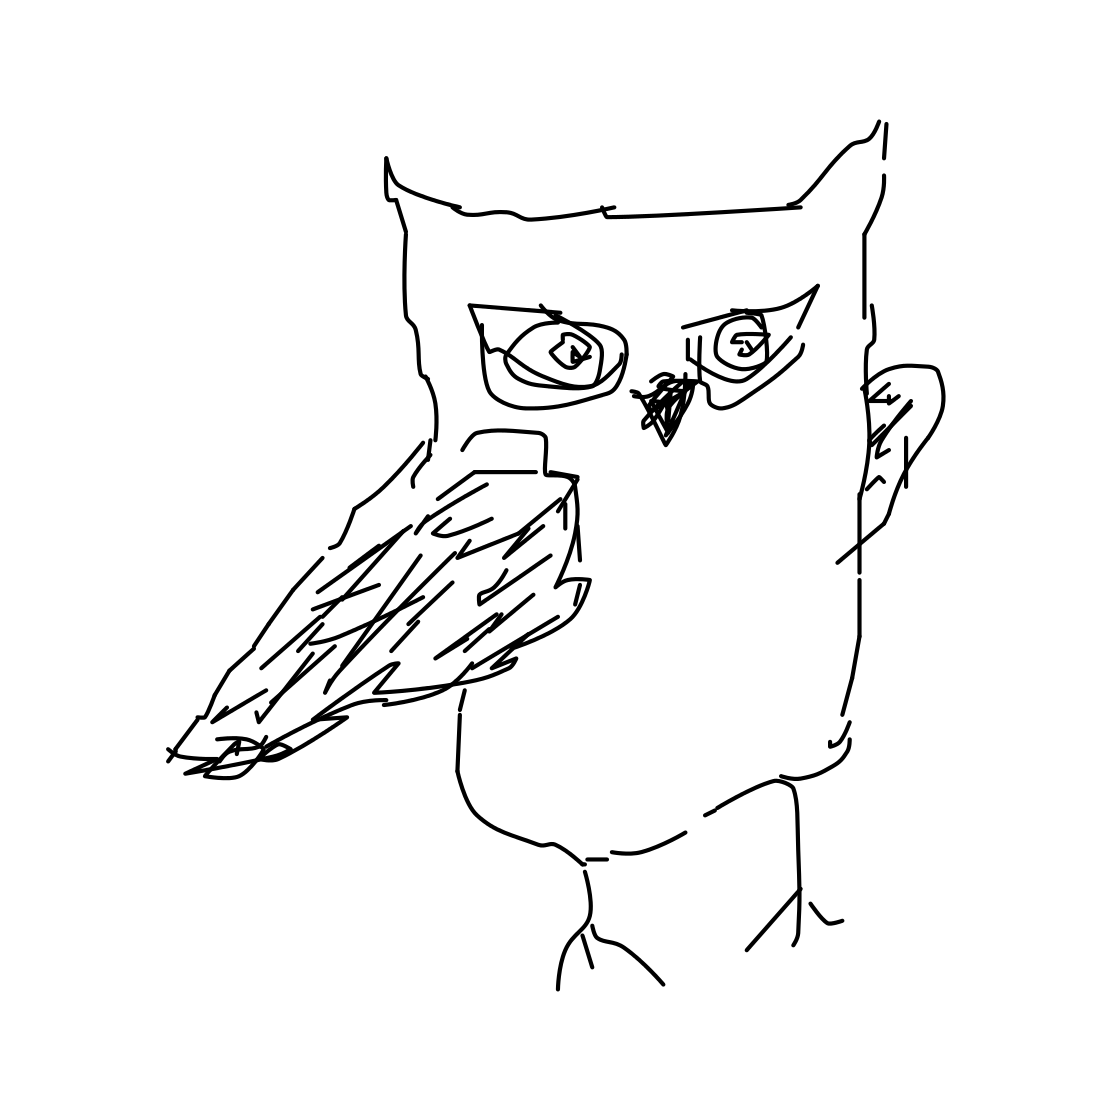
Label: owl